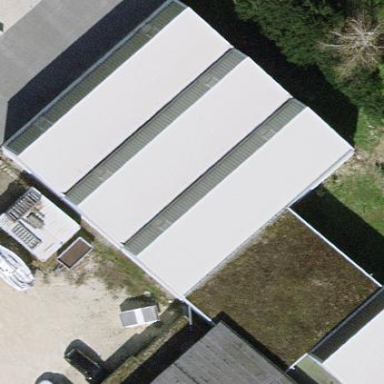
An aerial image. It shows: Industrial building.